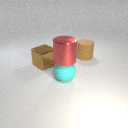
large red metal cylinder above large cyan rubber sphere